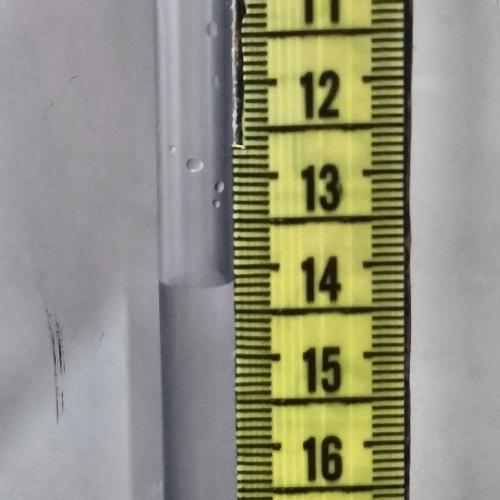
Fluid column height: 14.2 cm